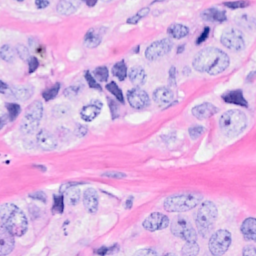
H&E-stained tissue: Breast